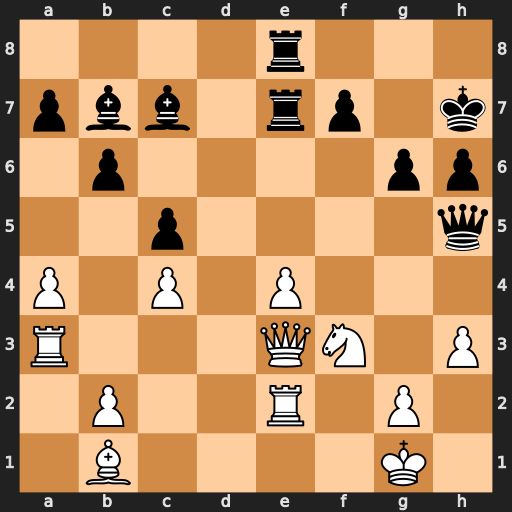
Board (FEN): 4r3/pbb1rp1k/1p4pp/2p4q/P1P1P3/R3QN1P/1P2R1P1/1B4K1
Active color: w
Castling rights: -
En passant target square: -
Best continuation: g4 Qxh3 Ng5+ hxg5 Qxh3+